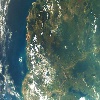
Label: land